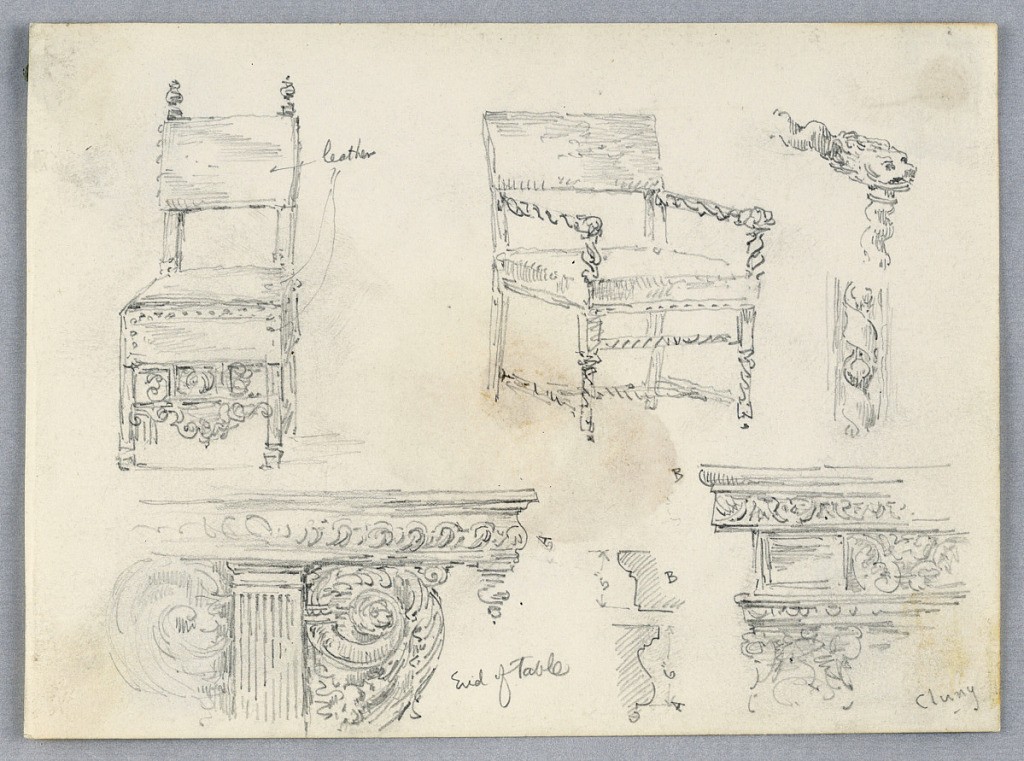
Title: Sketches of Furniture
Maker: Arnold William Brunner, American, 1857–1925
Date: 1883
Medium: Graphite on paper
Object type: Drawing
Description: Sketches if two chairs and details; details of two tables. All intricate, arm chair rest and table have faces of lions.